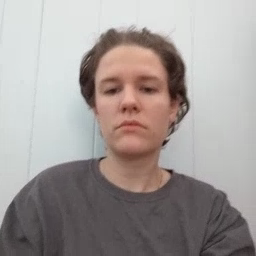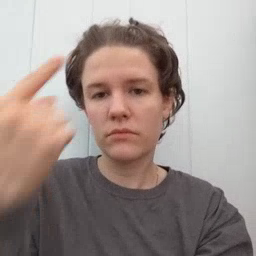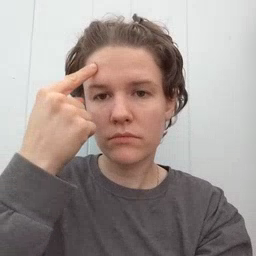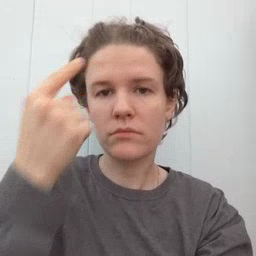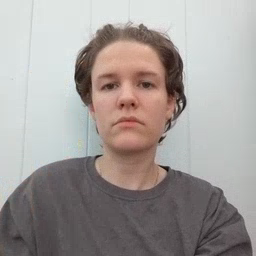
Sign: think